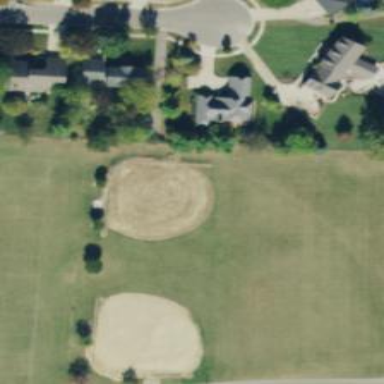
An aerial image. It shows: Baseball pitch for leisure and sports activities.